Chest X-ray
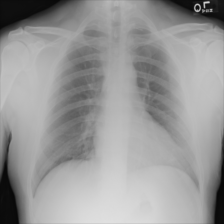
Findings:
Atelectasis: negative
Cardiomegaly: negative
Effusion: negative
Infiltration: negative
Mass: negative
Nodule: negative
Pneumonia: negative
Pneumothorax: negative
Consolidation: negative
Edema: negative
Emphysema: negative
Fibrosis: negative
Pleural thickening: negative
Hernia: negative